Aerial crown-view tile of a tropical tree (Barro Colorado Island, Panama), acquired 20240813:
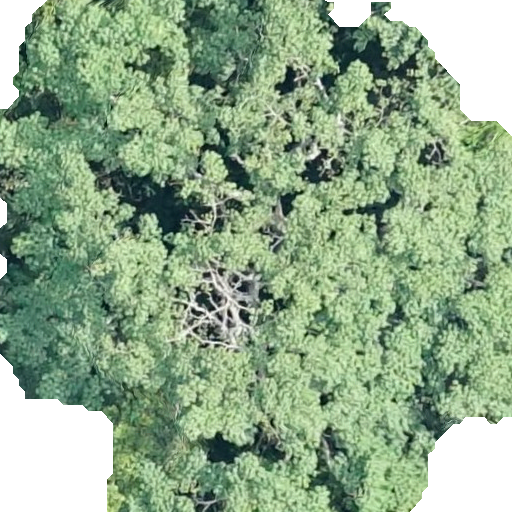
Species: Ceiba pentandra
GBIF accepted scientific name: Ceiba pentandra
Crown area: 388.734 m²